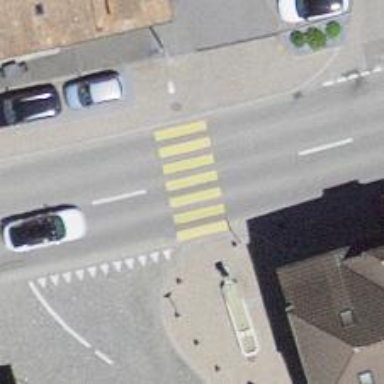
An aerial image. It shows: Zebra crossing on the road.